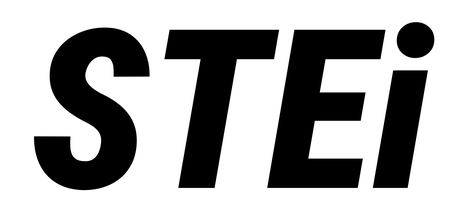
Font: Roboto-Italic_Condensed_Black_Italic